Question: I am writing a little test program, and I have a problem regarding the ActionScript 3 Facebook API (Graph_API_Web_1_8_1.swc).
I am using FlashDevelop, and I correctly added the <URL> file to the "lib" folder.
I also imported the Facebook API correctly in my class file (the auto-finish function of FD recognizes all code from there).
BUT, once I start compiling my code, I get the following error:
> Error: Access of undefined property Facebook
for each line of code, that includes a Facebook call (such as 'Facebook.init(...)', 'Facebook.login(...)' and 'Facebook.logout(...)').
I added a screenshot of my FlashDevelop setup to clarify things:

This is even more mysterious to me, since the <URL> application with the FacebookDesktop API is running without any errors.
How do I fix this problem?
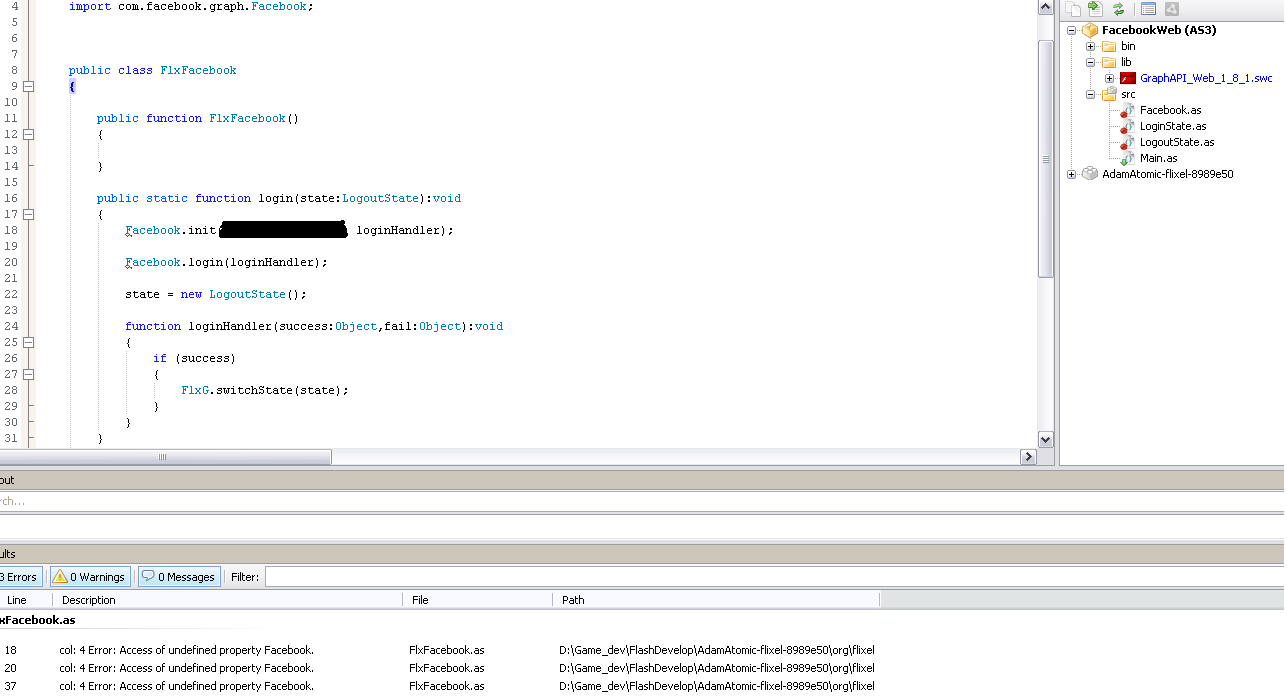
Answer: This has happened to me several times. Don't waste your time looking into which ActionScript 3 SDK SWC version or Flex SDK you are using. It's just a weird bug. Instead, do the following.
1. Close FlashDevelop
2. Create a completely new project
3. Add the Facebook SWC to library
Then it should work. If not, reboot. It happened to me several times. I hope this helps.